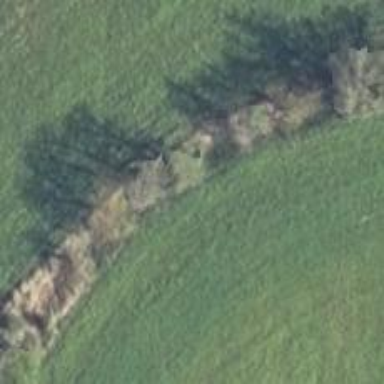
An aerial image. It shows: Row of trees in natural setting.